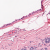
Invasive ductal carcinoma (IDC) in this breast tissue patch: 0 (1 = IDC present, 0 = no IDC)